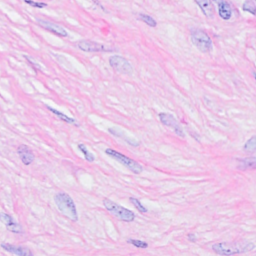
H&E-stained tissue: Breast